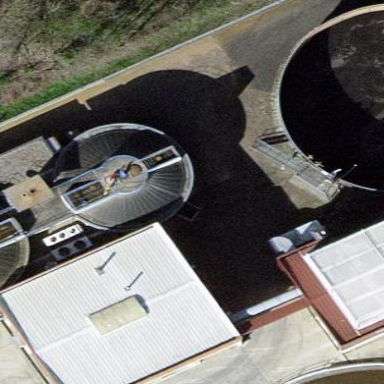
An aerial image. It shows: Wastewater plant.